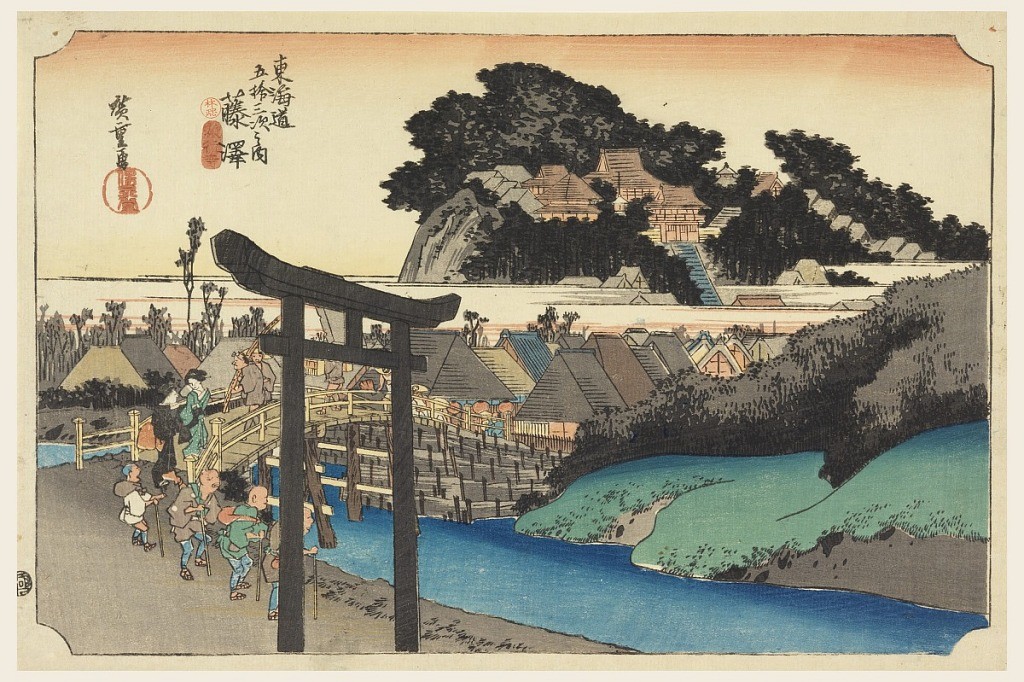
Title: Yugoyoji Temple (Fugisawa), in The Fifty-Three Stations of the Tokaido Road (Tokaido Gojusan Tsugi-no Uchi)
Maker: Ando Hiroshige, Japanese, 1797–1858
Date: ca. 1834
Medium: Woodblock print in colored ink on paper
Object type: Print
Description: Four blind men are about to stroll through the torii, a wooden gateway entrance to the Enoshima Benzaiten Shrine. The legend of Sugiyama Kenko, a blind man, mastered the skill of acupuncture after praying to the deity, Benzaiten. It is said that many who were blind visited this shore town to acquire a skill. On the Daigiri Bridge, across the Sakai River, are sightseers on their way to the island of Enoshima. Far off on in the middle of the mountain is the view of Yugyoji Temple (Shojoko-ji). Today this is still a popular tourist destination regardless of the steep climb.